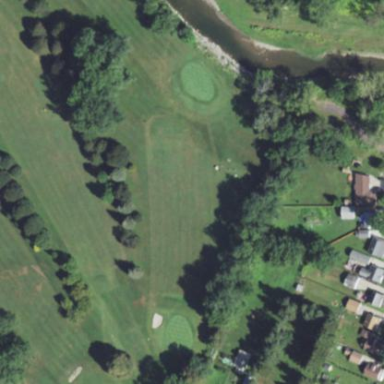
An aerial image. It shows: Lush grass fairway on golf course.